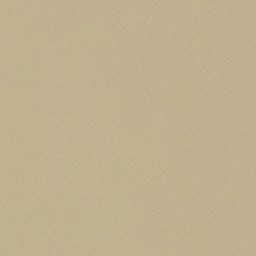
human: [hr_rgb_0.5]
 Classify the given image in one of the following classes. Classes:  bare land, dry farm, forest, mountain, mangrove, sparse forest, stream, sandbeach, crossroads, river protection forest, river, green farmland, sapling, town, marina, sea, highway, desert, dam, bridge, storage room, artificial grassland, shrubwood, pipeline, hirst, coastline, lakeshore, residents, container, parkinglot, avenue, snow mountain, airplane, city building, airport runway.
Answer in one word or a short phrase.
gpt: desert